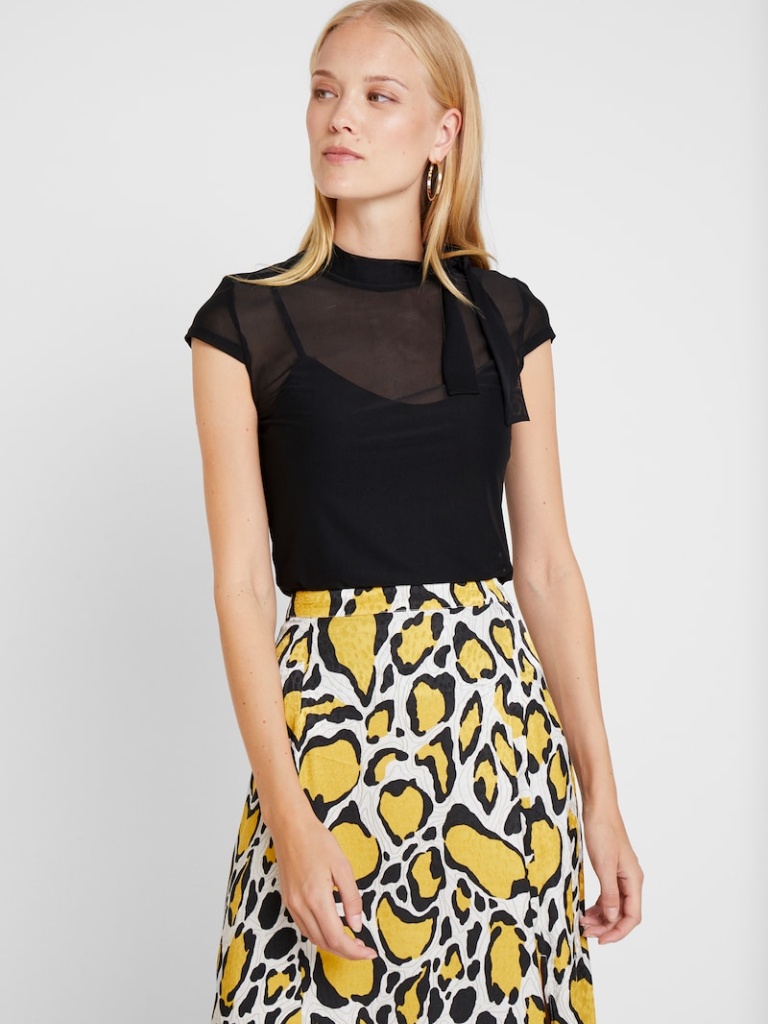
mesh tight short sleeve hip length Fully Tucked in high blouse